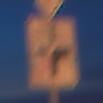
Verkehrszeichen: VerlaufVorfahrtsstrasse3
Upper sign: Vorfahrtsstrasse
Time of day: Night
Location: Outdoor (Urban)
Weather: PartlyCloudy
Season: NotSpecified
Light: Artificial